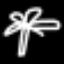
Label: palm tree